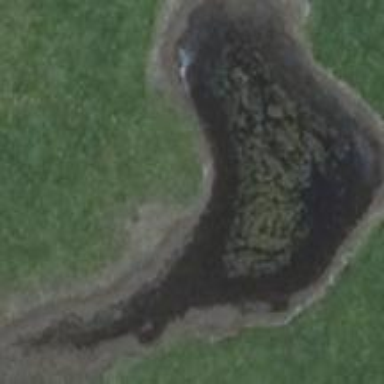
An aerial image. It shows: Oxbow water feature in natural setting.